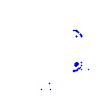
Particle: pion